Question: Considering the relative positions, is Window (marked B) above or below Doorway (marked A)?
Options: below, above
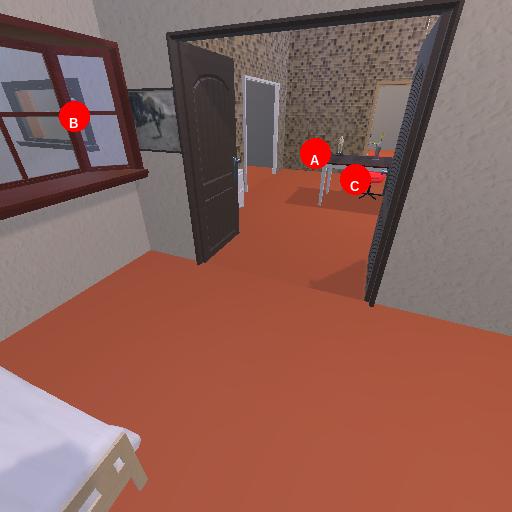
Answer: below